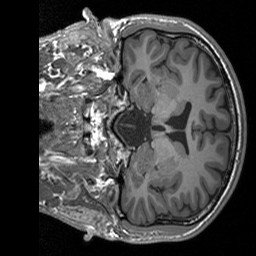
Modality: T1w
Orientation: coronal
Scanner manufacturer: siemens
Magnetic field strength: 3 T
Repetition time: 1.76 s
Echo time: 0.0022 s